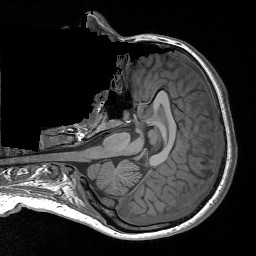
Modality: T1w
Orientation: axial